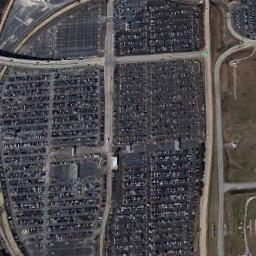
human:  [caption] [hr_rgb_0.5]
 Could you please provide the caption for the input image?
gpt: The parking lot has lots of cars arranged neatly in lines .

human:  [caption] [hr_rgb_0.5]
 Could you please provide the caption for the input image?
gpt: Many cars of different styles and colors are on the parking lot .

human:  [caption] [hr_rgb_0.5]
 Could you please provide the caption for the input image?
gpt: About half of the parking space in the parking lot is occupied .

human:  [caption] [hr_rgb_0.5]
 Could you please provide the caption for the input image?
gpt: The parking lot is full of cars next to the bare land .

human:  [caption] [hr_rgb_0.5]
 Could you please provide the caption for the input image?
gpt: There are hundreds of cars on the parking lots .